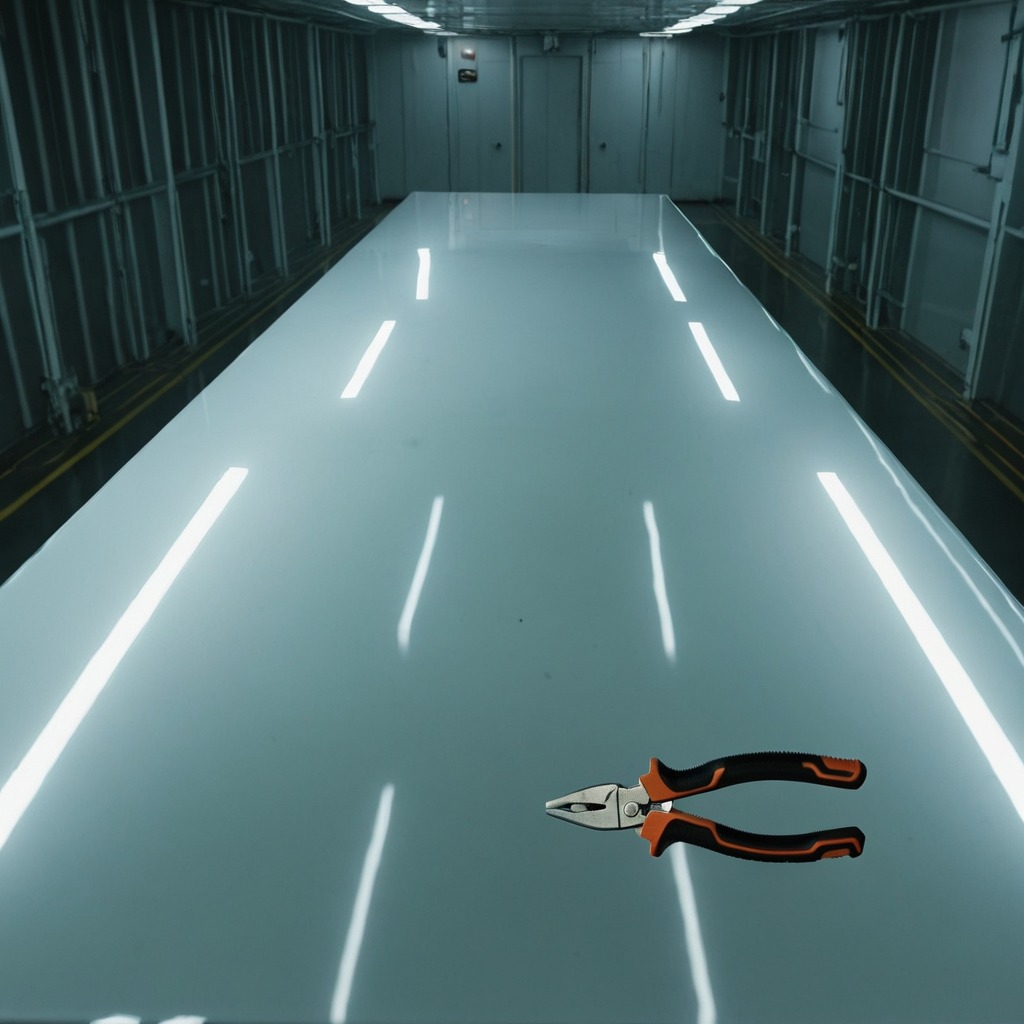
A plier lies on the table.